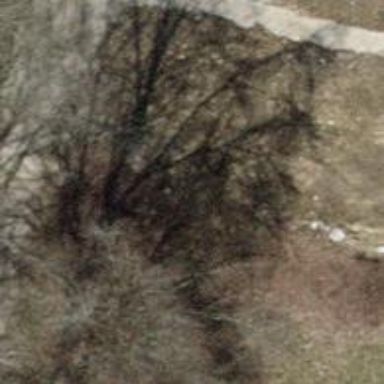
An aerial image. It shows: Retaining wall.